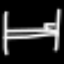
Label: bed